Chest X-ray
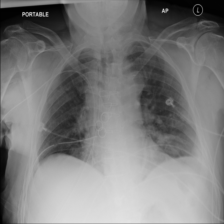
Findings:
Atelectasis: negative
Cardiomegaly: negative
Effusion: negative
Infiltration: negative
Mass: negative
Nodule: negative
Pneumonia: negative
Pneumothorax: negative
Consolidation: negative
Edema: negative
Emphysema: negative
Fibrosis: negative
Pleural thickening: negative
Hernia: negative